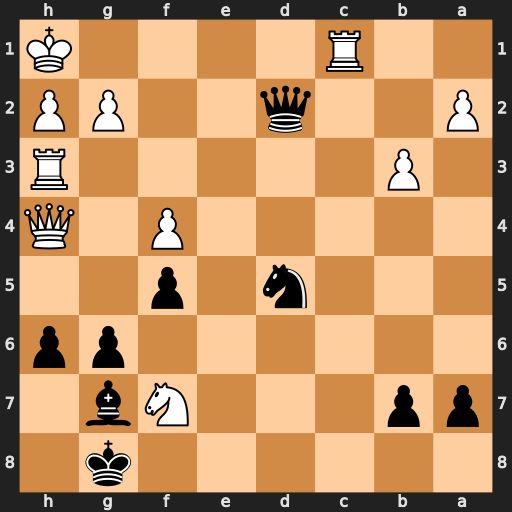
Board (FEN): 6k1/pp3Nb1/6pp/3n1p2/5P1Q/1P5R/P2q2PP/2R4K
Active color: b
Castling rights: -
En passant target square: -
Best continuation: Qxc1+ Qe1 Qxe1#